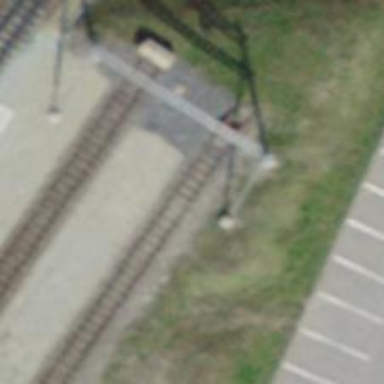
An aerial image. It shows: Railway buffer stop.